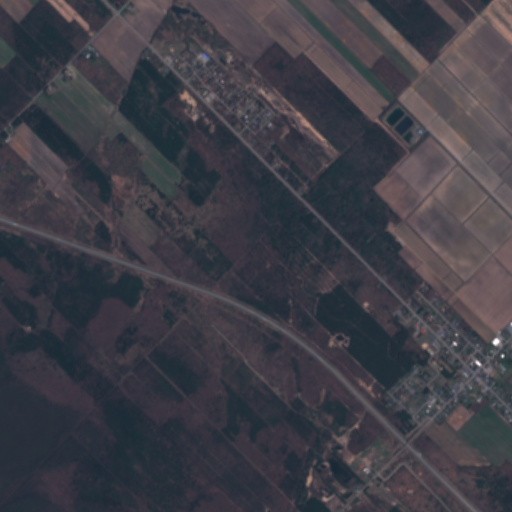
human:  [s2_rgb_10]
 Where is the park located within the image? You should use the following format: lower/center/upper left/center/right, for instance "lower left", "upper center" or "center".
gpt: The park is located in the lower right of the image.
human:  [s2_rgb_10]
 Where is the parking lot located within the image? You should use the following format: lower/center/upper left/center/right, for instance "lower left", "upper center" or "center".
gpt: The parking lot is located in the lower right of the image.
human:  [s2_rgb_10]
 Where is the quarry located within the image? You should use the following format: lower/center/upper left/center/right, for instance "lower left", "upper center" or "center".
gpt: There is no quarry in the image.